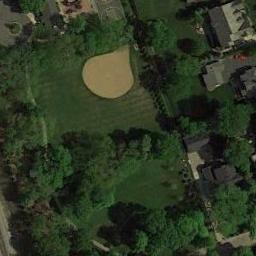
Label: baseball_diamond